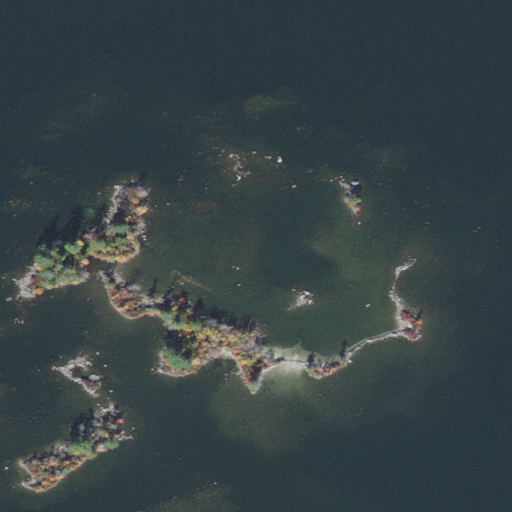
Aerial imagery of island in New Hampshire named Yard Island containing open water and grassland